Question: Hi i've just started using Jena and wanted to run a few SPARQL queries. I got the following exception when I tried to run a basic select query:
'''
Caused by: java.lang.NoSuchMethodError: com.hp.hpl.jena.rdf.model.impl.RDFWriterFImpl.setBaseWriterClassName(Ljava/lang/String;Ljava/>lang/String;)Ljava/lang/String;
at org.openjena.riot.SysRIOT.wireIntoJena(SysRIOT.java:93)
at org.openjena.riot.RIOT.init(RIOT.java:61)
at com.hp.hpl.jena.query.ARQ.init(ARQ.java:451)
at com.hp.hpl.jena.query.ARQ.<clinit>(ARQ.java:456)
at com.hp.hpl.jena.query.Query.<clinit>(Query.java:62)
at com.hp.hpl.jena.query.QueryFactory.create(QueryFactory.java:80)
at com.hp.hpl.jena.query.QueryFactory.create(QueryFactory.java:52)
at com.qmap.core.server.jena.GetExistingRelationships.appendValidProperties(GetExistingRelationships.java:153)
'''
My java code is:
'''
String queryString = "PREFIX rdfs: <http://www.w3.org/2000/01/rdf-schema#> PREFIX ns: <http://www.semanticweb.org/ontologies/2012/1/Ontology1328444427428.owl#> SELECT ?r WHERE { ns:within rdfs:range ?r . }";
Query query = QueryFactory.create(queryString, Syntax.syntaxSPARQL);
QueryExecution qexec = QueryExecutionFactory.create(query, m) ;
try {
Iterator<QuerySolution> rs = qexec.execSelect() ;
for ( ; rs.hasNext() ; )
{
QuerySolution soln = rs.next() ;
System.out.println(soln.toString());
}
} finally { qexec.close() ; }
'''
Where 'm' is of type OntModel. From what I have been reading the problem possibly lies with my Jena libraries - however I updated to the most recent Jena build and still no luck. It may be that there is something missing, however the package referenced in the stack trace is there.
Here are my jena library files:

Any Help would be greatly appreciated.
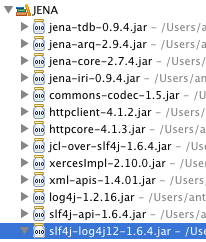
Answer: Your code works for me. It looks like jena-core is not on the runtime classpath.
It may be because there is other stuff on your classpath - the line numbers don't quite line up with ARQ 2.9.4.